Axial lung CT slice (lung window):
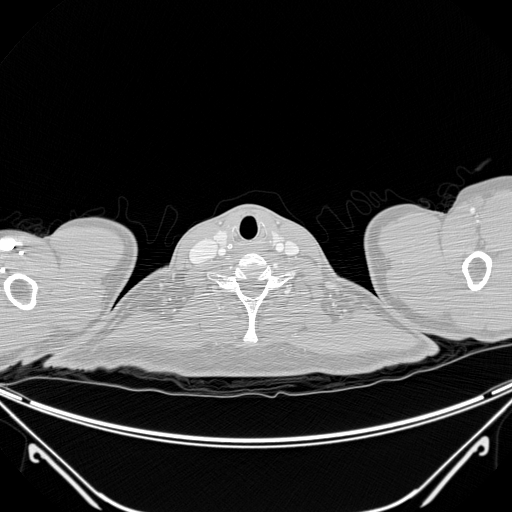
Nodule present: no